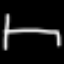
Label: bed